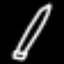
Label: pencil